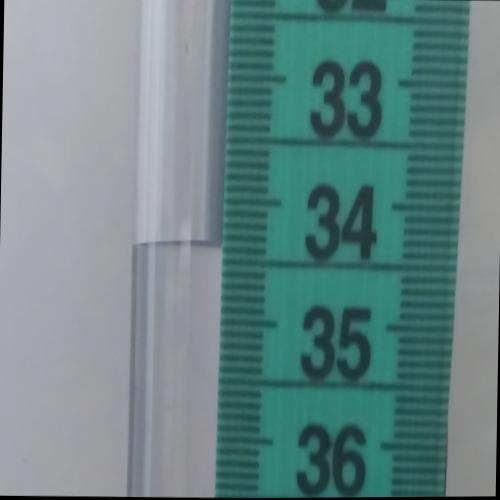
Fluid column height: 34.4 cm